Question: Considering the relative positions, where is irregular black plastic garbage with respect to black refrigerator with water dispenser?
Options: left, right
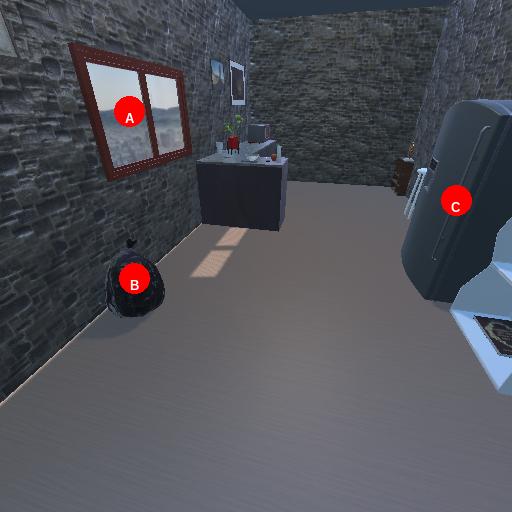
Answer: left